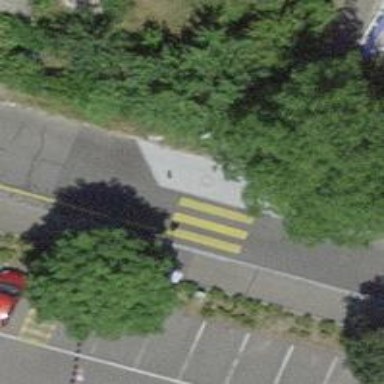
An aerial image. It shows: Uncontrolled zebra crossing with yellow markings on the road.